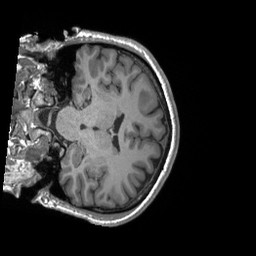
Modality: T1w
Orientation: coronal
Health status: ill
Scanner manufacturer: siemens
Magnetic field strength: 3 T
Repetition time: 2.3 s
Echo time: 0.00243 s